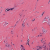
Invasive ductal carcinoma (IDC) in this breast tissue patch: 0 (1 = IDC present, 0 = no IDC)